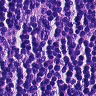
Metastatic tissue present: no